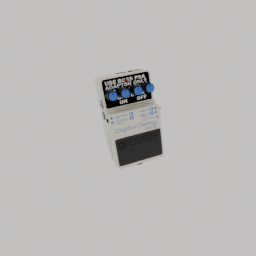
Label: electronics